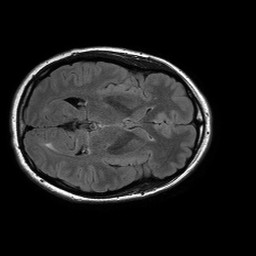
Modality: FLAIR
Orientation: axial
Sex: female
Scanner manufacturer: philips
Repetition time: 11 s
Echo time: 0.125 s